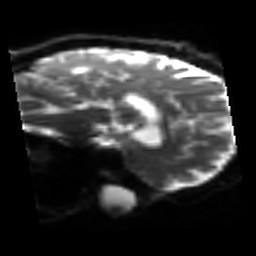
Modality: sbref
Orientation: sagittal
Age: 51
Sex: female
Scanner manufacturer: siemens
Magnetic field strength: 3 T
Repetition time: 3.2 s
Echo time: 0.081 s